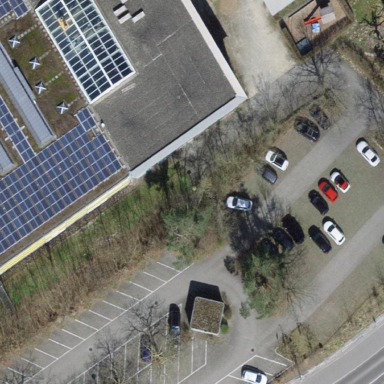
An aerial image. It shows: Parking area with surface.